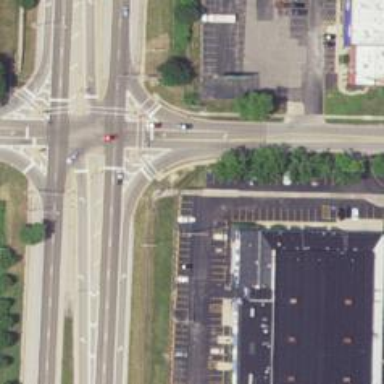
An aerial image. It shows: Crossing with marked lines on the road.